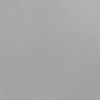
Label: dusty